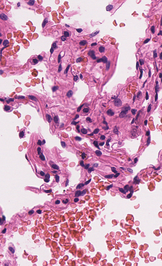
Tumor epithelial tissue: no
Tumor-associated stroma tissue: no
Normal tissue: yes